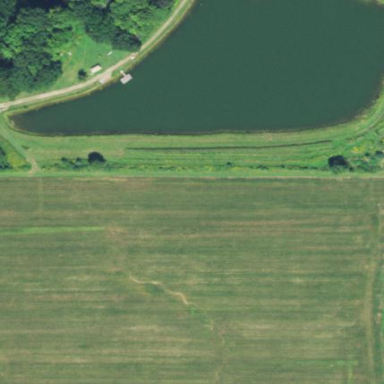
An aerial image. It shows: Pond surrounded by natural water.